Field crop: tomato
Growth stage: 2
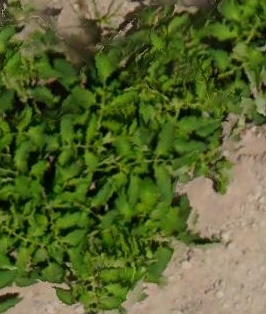
Species: tomato